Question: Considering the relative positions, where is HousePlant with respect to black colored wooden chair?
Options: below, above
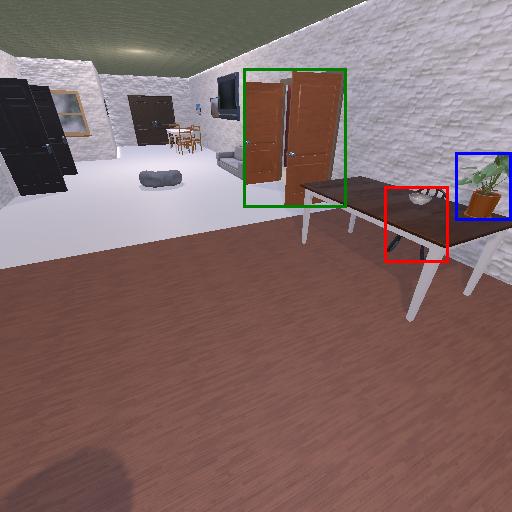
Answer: below